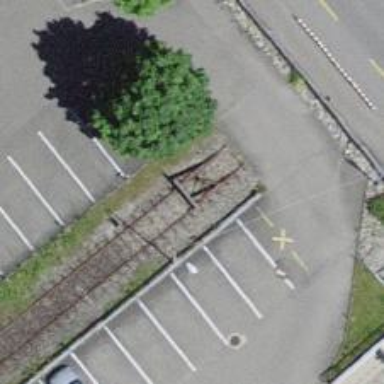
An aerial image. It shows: Railway buffer stop.